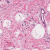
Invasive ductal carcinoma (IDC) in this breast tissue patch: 0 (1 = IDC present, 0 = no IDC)